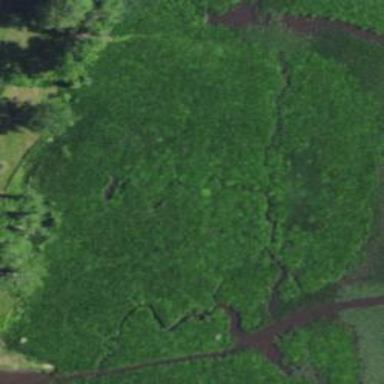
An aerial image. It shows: Marsh wetland.